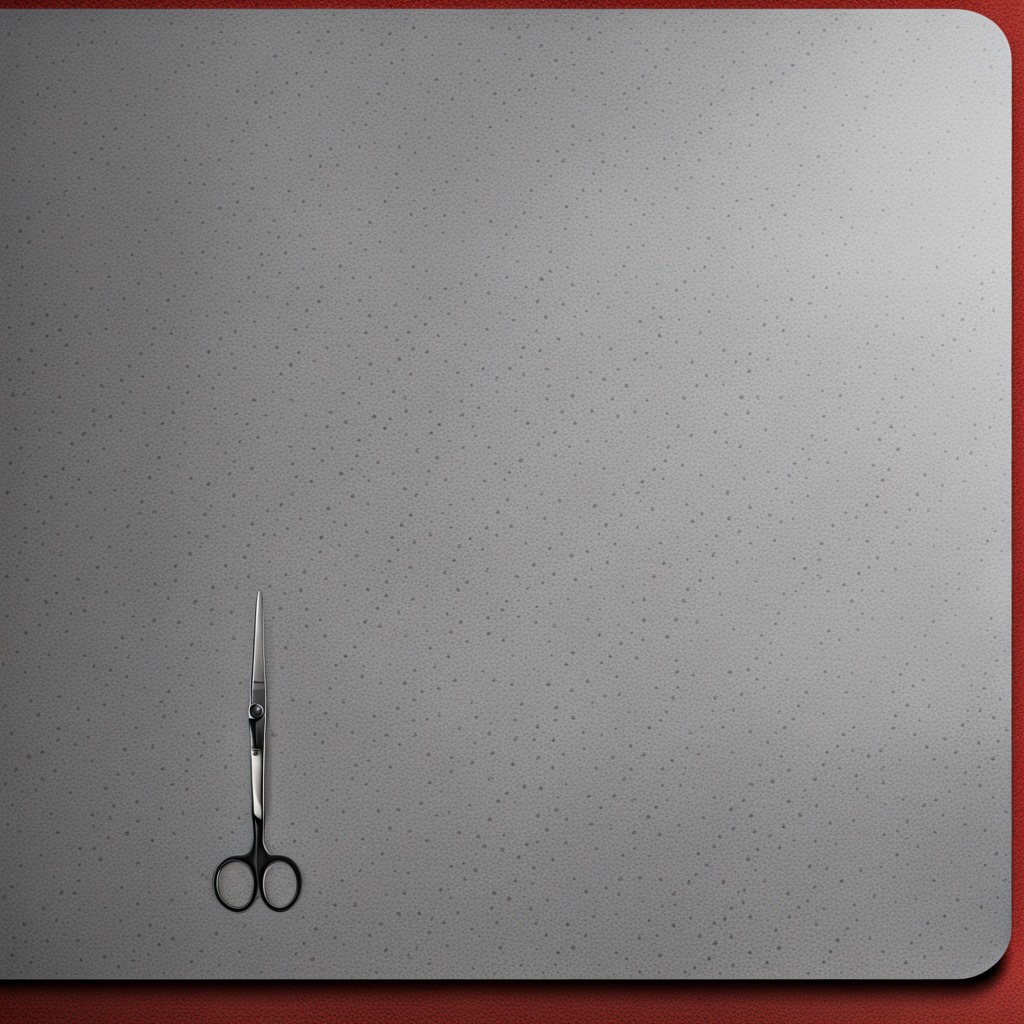
A scissor lying on the tabletop